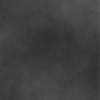
Label: dusty